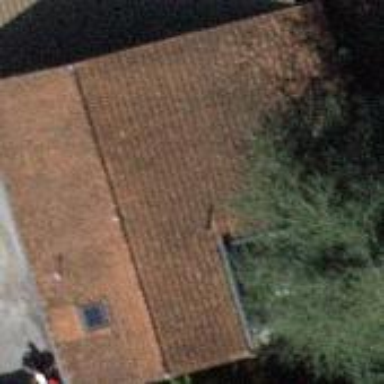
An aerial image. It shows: Building with gabled roof made of tiles. The roof is oriented along the building.